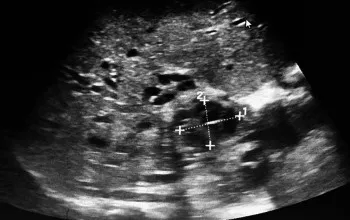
A and b: An abdominal ultrasound showing the presence of multiple multiloculated cystic formations evoking hydatic cysts type CE2 of the WHO classification of segments I, IV, and V.
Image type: radiology (ultrasound)